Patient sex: M
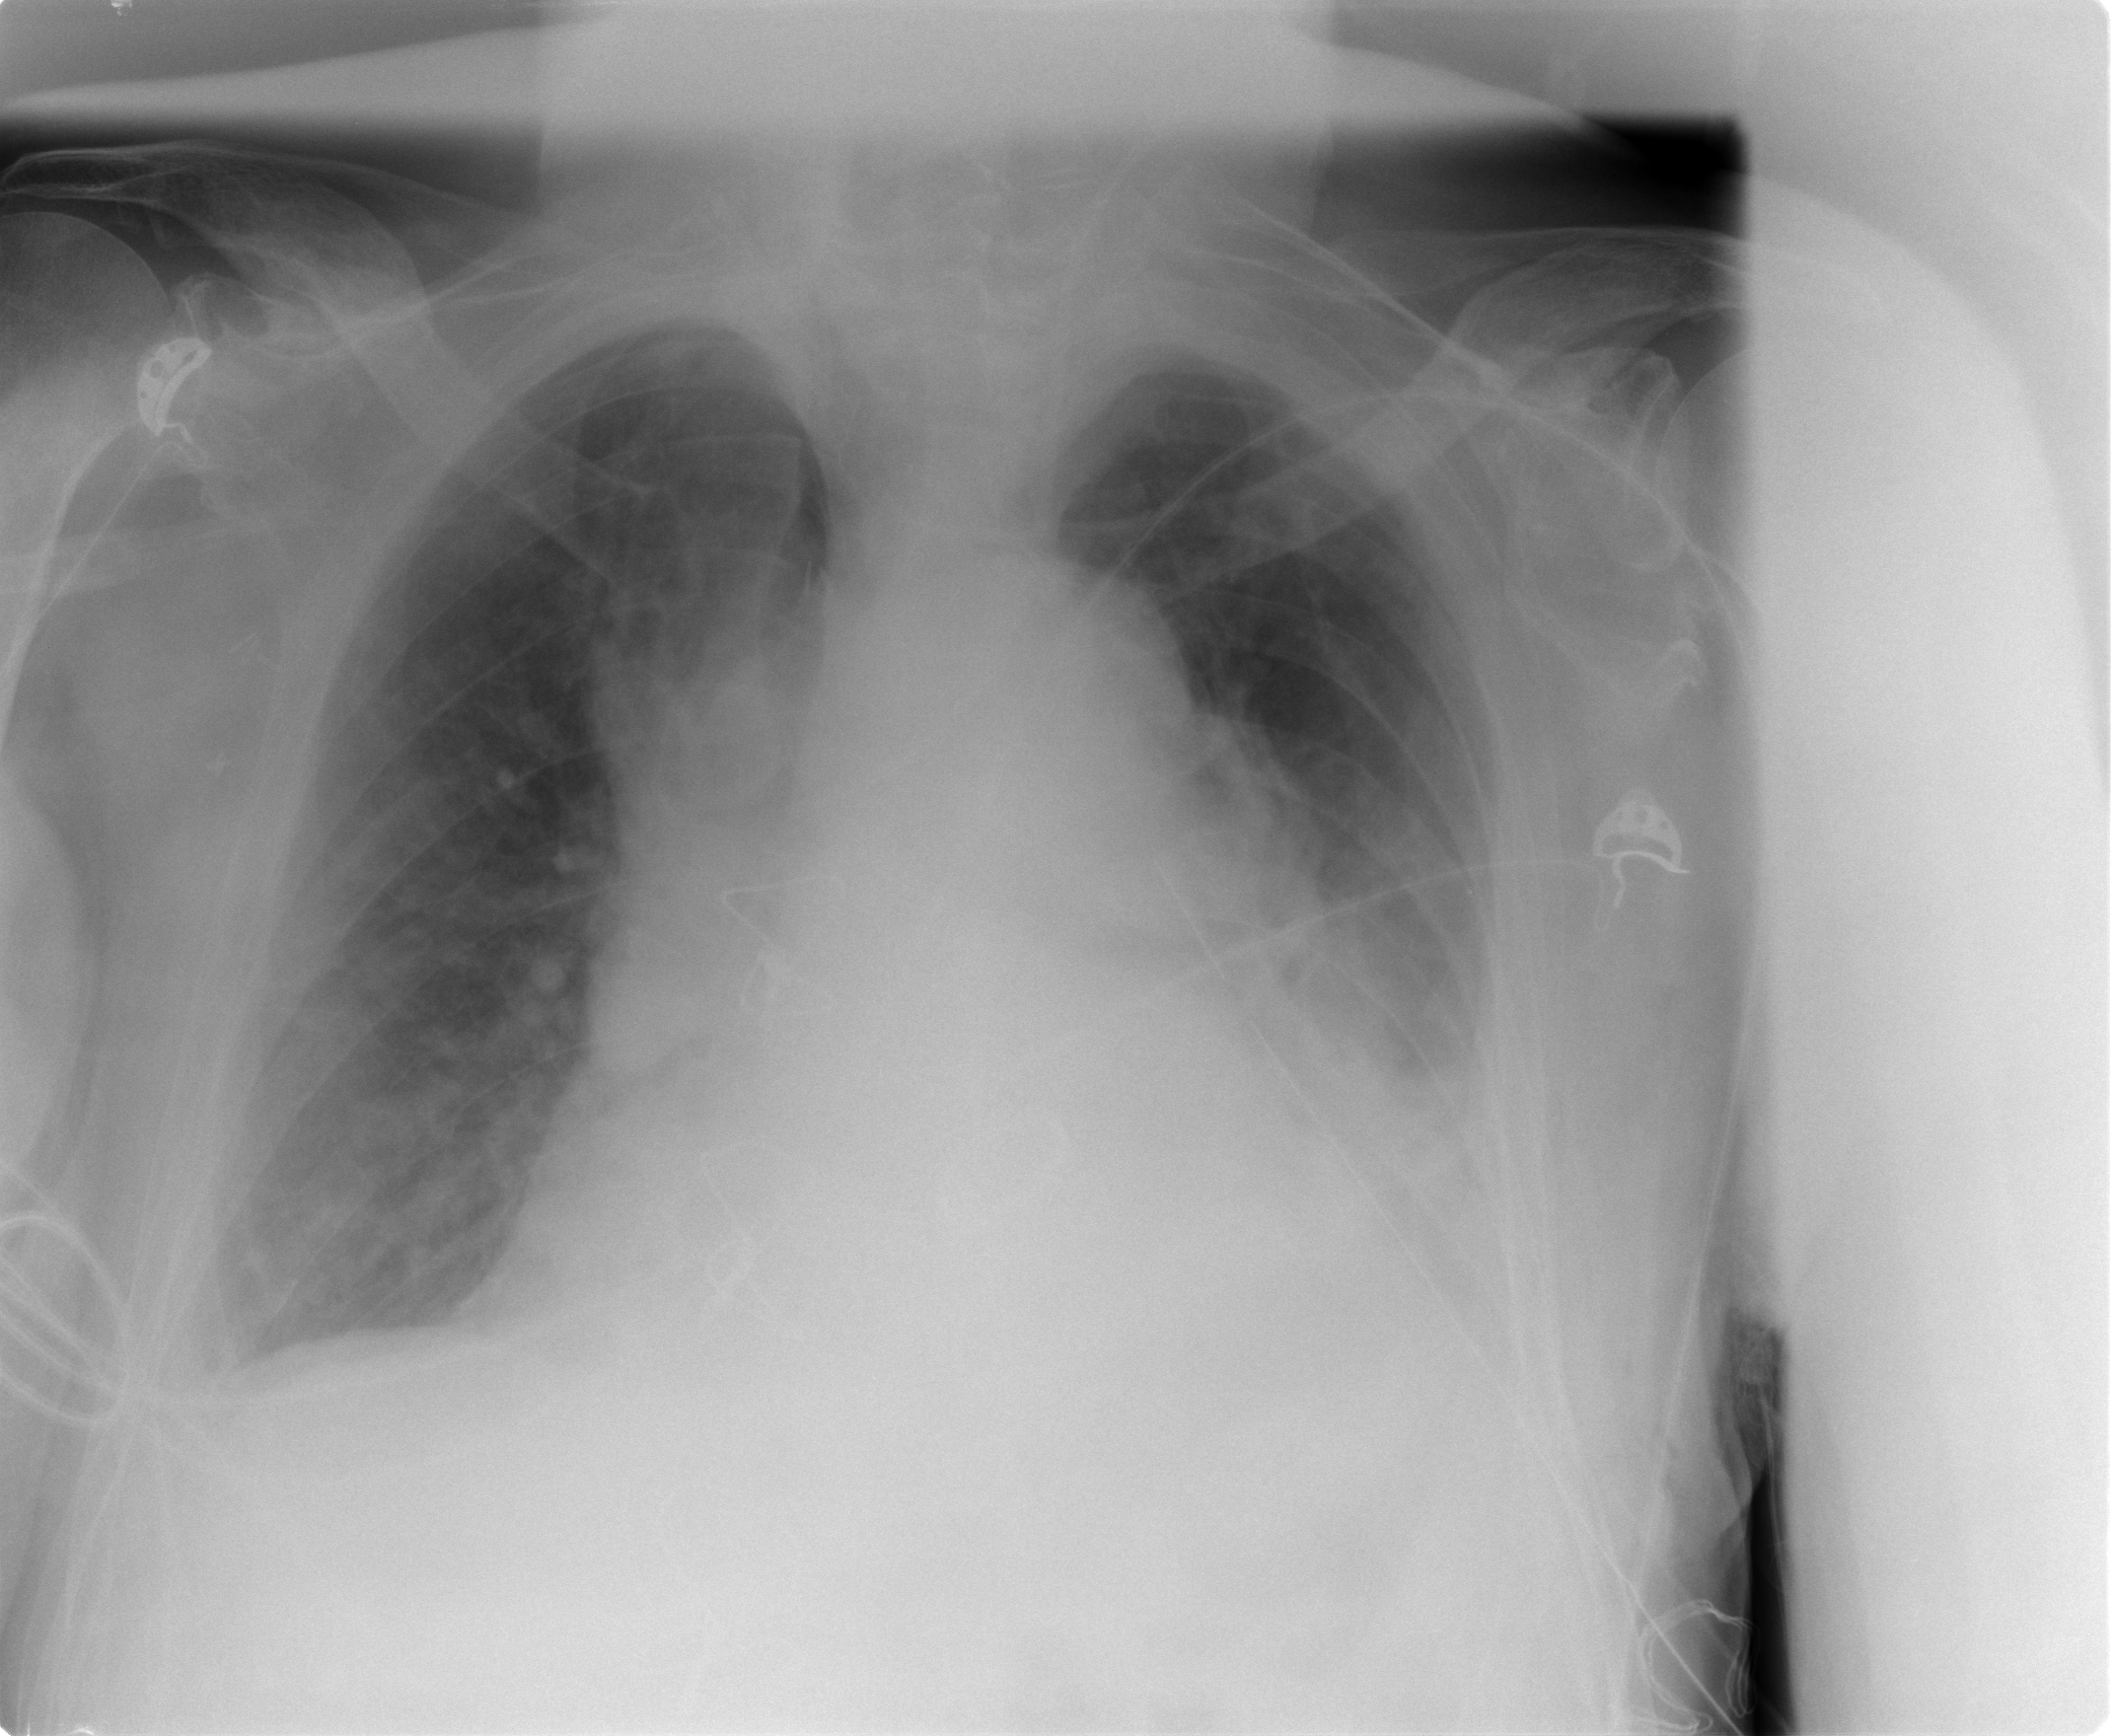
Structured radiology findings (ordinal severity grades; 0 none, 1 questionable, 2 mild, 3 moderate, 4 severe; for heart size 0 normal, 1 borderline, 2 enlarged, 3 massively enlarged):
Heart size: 2
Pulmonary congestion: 0
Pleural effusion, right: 0
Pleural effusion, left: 2
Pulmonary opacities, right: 0
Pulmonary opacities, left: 0
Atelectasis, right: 0
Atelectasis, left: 2